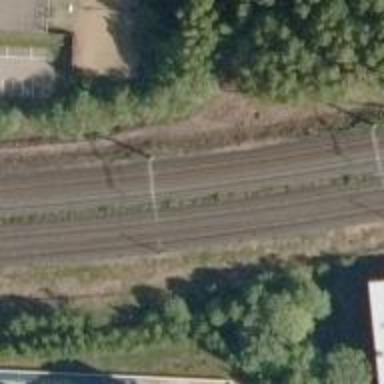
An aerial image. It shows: Railway with continuous electrified contact line.